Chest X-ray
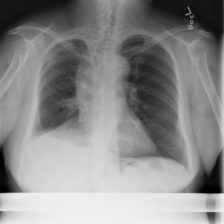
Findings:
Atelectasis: positive
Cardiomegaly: negative
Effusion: negative
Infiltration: negative
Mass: positive
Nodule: negative
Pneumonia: negative
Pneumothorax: negative
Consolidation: positive
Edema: negative
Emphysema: negative
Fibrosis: negative
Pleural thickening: positive
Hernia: negative